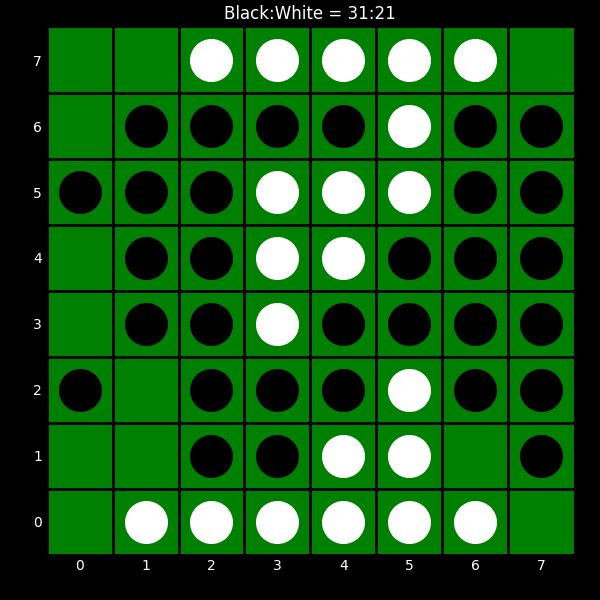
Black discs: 31
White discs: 21